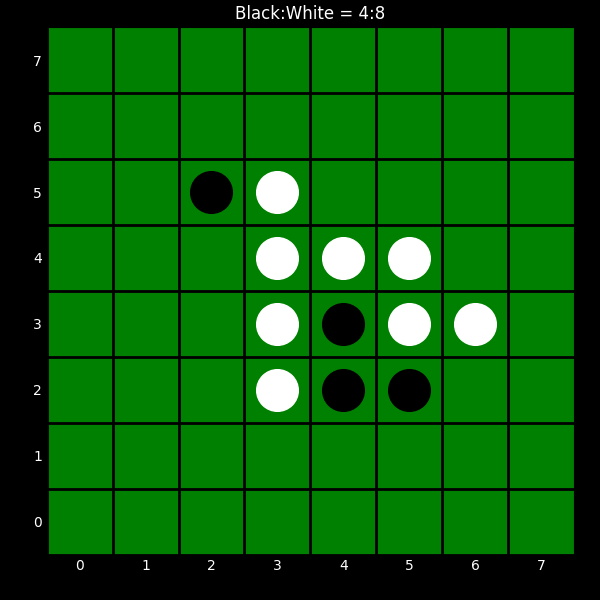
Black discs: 4
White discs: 8